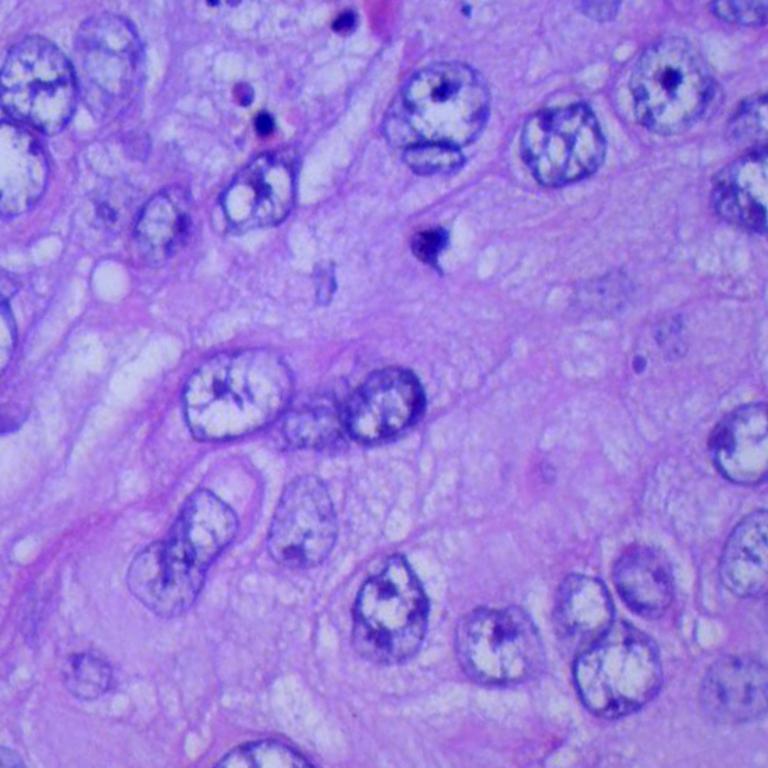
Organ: lung
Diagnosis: squamous carcinomas